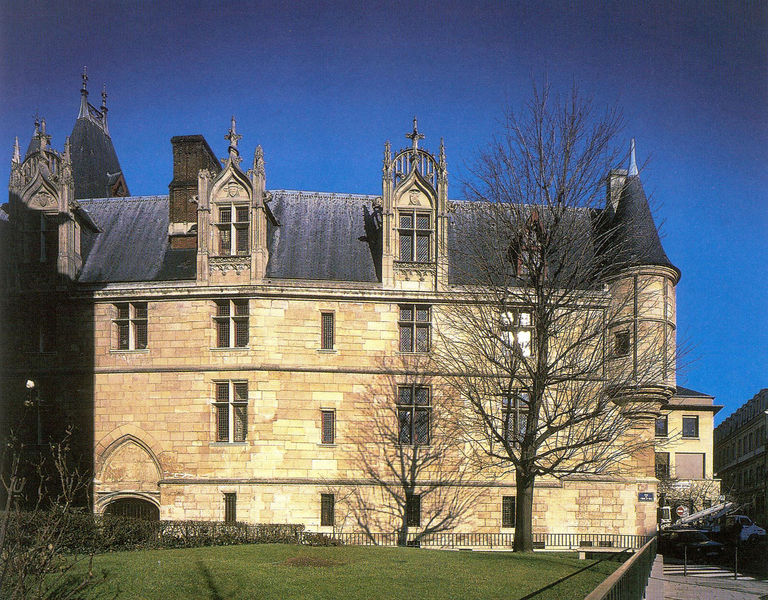
Titel: Hôtel de Sens
Künstler: Martin (?) Chambiges
Standort: Paris
Institution: Hôtel de Sens
Schlagwörter: baum, blau, gestein, himmel, kämpfer, schatten, weiß, bäume, gelb, grün, ocker, sand, stadt, äste, braun, fenster, glas, grau, hell, licht, paris, schwarz, strasse, tür, dach, gebäude, gras, haus, park, rasen, schloss, weg, wiese, zaun, beige, wand, architektur, spitze, stein, steine, häuser, zweige, brücke, busch, gitter, kirche, sonne, spitzen, england, gotik, rosa, kamin, schornstein, turm, turmspitze, garten, ansicht, bogen, fassade, fassaden, dächer, giebel, mauer, ziegel, farbe, hecke, barun, kahl, backstein, herbst, winter, wolkenlos, auto, treppen, spitz, ornamente, stufen, stil, frühling, tor, foto, fotografie, photographie, eingang, erker, fugen, schild, burg, kloster, kreuz, sprossen, türme, münchen, palast, gauben, mauerwerk, photo, fries, rustika, wappen, gesims, kreuze, sandstein, gotisch, spitzbogen, anwesen, sonnenschein, historismus, viktorianisch, etagen, geschosse, ballustrade, gothik, louvre, fenstersprossen, autos, masswerk, profanbau, parkplatz, strassenschild, loire, fußweg, fialen, giebelfenster, eckbetonung, gotisierend, neugotisch, hecken, krabben, rundturm, rundbogenfries, wimperg, gotischer stil, traufgesims, mehrstöckig, renissance, bleidach, element, fensterwimperg, fugenbild, hausnummer, herschaftshaus, kirchendach, naturatein, schieferdach, taubenkot, nichts, amboise, esimse, fernster, chambord, wiees, ehaus, viktorianich, verzieherungen